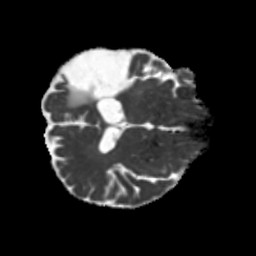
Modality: MD
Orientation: axial
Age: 55
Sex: male
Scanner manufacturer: siemens
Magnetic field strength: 3 T
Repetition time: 5.25 s
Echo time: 0.08 s